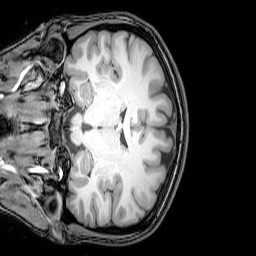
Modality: T1w
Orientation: coronal
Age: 23
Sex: female
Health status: healthy
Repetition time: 0.081 s
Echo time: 0.037 s